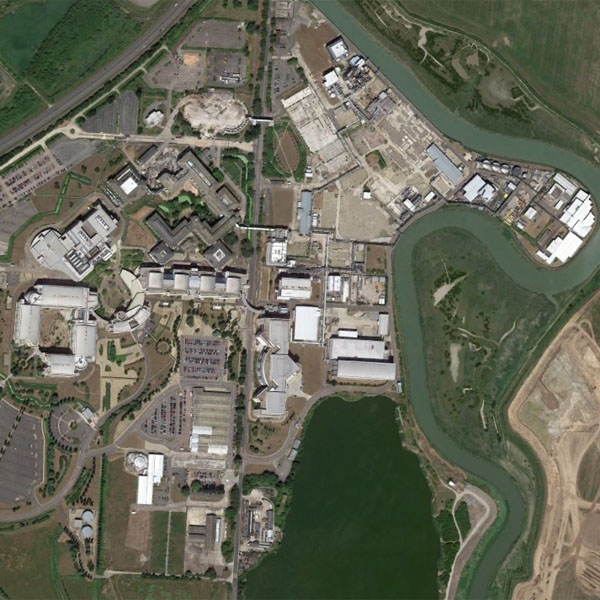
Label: Industrial